Question: I need to track how much of an embedded youtube video the user has watched on my site. I need it to fire a tag at 25%, 50%, 75% and 100% of the length of the video. It should work similarly as a scrolling page track.
The only access I have to the site is through Googletag manager, so any solution would have to be through there.
I've researched and aparently there are ways to do this using youtube api. I even tried this step-by-step guide: <URL> But it didn't work.
I guess the problem is that the site uses fancybox the play the video. Here is a pick of the website's code:

I have no idea where to start.
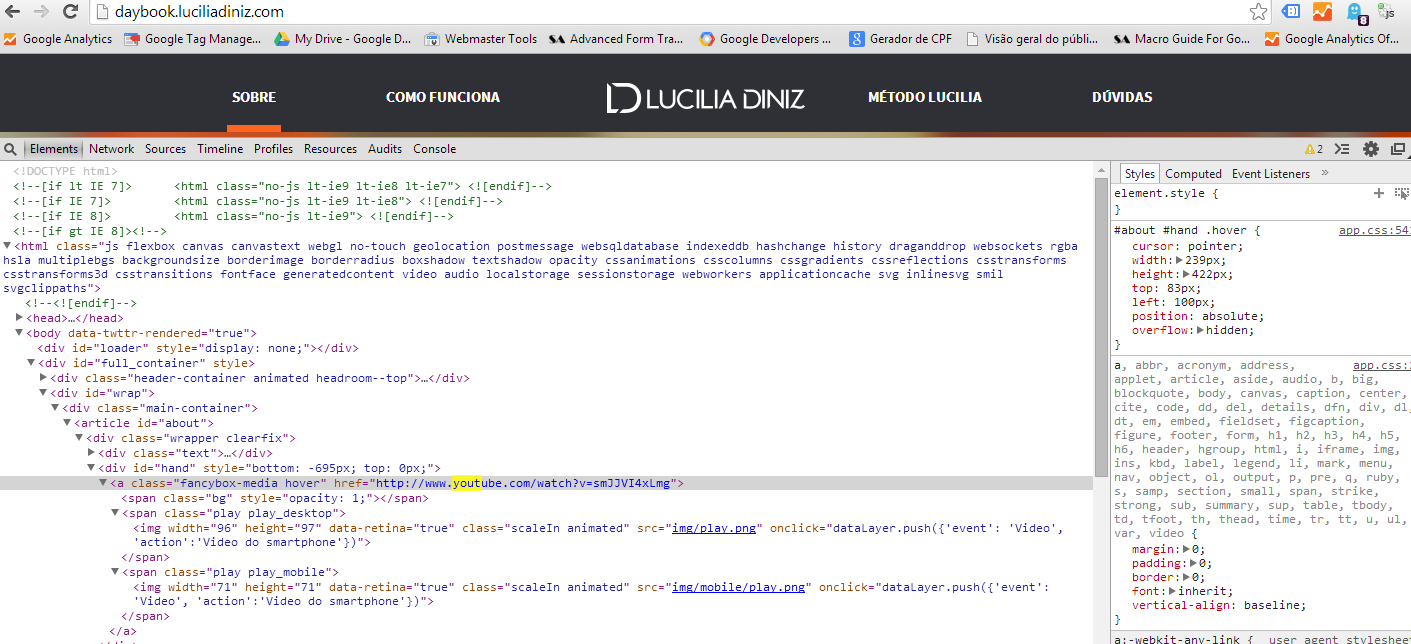
Answer: Please take a look at
<URL>
<URL>
You need to track the current playback time, get the total playing time and then convert it to percentages.
Use the chromeless player and use the youtube js api. See the Playback_status method. I agree with putting a timer. However, there are methods and callbacks available at the js api that I highly recommended for you to use.
You will probably have to use
onStateChange event
getDuration()
getCurrentTime()
and you probably need those inside the onStateChange wrapper or something better.
'''
function onYouTubePlayerReady(playerId) {
ytplayer = document.getElementById("myytplayer");
ytplayer.addEventListener("onStateChange", "onytplayerStateChange");
}
function onytplayerStateChange(newState) {
alert(ytplayer.getDuration()+ytplayer.getCurrentTime());
}
'''
At the player state change, you may fire your own methods inside.
It's not a working example, but I hope that you get my answer. The modal / popup boxes is not related in getting the data needed. You just need to use the chromeless player and the YT js api working in harmony with your jQuery plugins. There are some jQuery plugins that is an API wrapper for multiple video sharing technologies.
Bower and Google is your friend!
<URL>